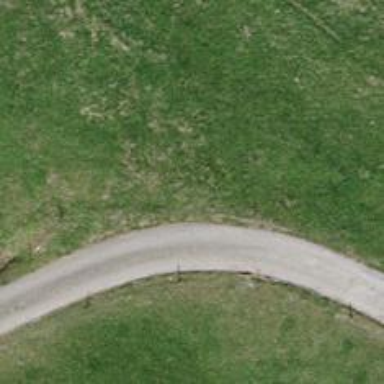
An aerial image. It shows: Pebblestone track with grade2 tracktype.